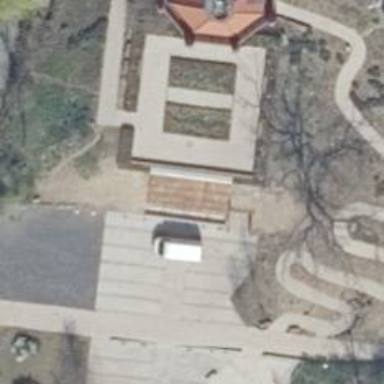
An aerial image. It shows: Fountain.